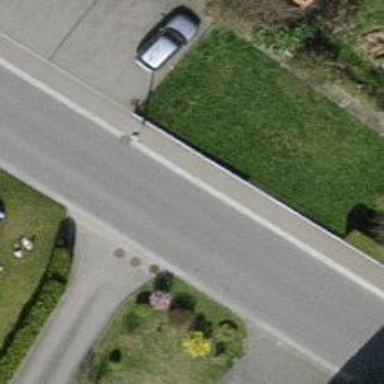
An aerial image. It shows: Tertiary road with asphalt surface.